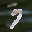
Label: 7